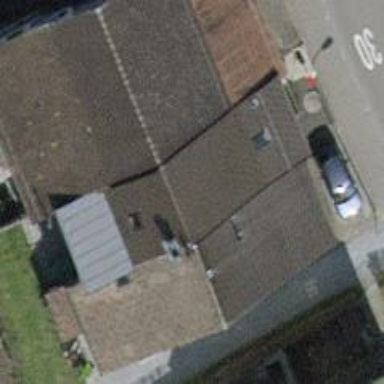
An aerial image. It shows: Terrace building.